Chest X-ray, PA view. Patient: 30 years old, sex F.
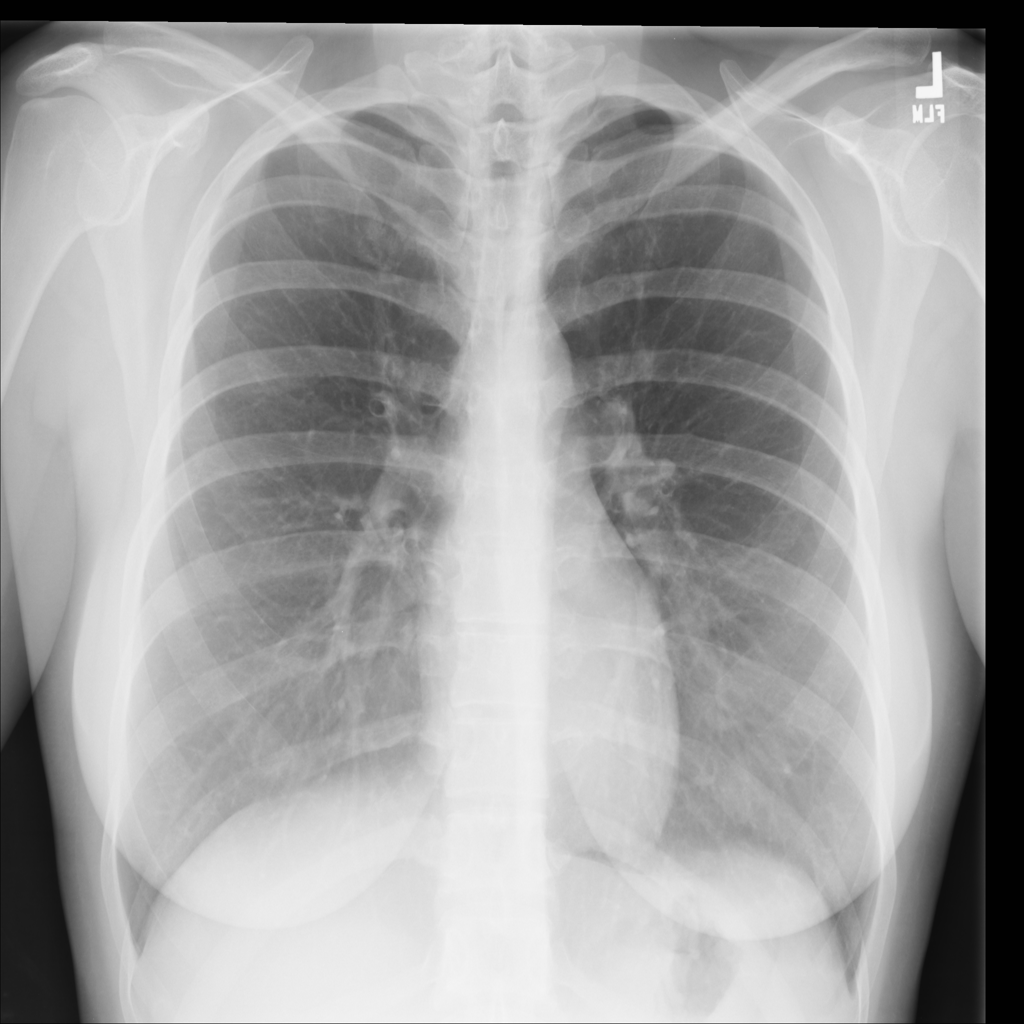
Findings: No Finding